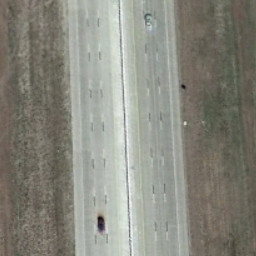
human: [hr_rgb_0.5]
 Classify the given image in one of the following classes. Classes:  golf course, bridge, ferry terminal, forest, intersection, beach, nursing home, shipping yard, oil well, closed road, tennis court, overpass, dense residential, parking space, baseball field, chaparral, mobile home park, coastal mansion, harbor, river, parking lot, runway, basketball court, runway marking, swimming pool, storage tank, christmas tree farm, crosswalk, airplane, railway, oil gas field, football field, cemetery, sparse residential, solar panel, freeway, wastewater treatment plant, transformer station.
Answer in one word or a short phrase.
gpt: freeway